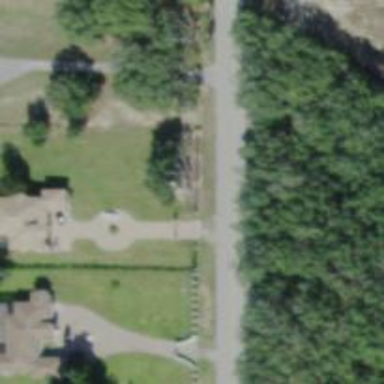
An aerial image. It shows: Driveway leading to service road.